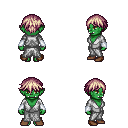
a pixel art fantasy rpg character, female body template, orc, green skin, white robe, metal pants, white blonde short bangs hairstyle, white cloth bracers, brown shoes, four views (front, back, left, right), 2x2 character sprite sheet, small pixel art, hard edges, no anti-aliasing